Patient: sex M, age 74
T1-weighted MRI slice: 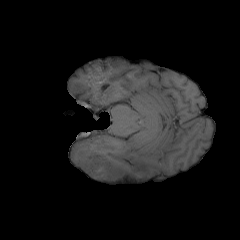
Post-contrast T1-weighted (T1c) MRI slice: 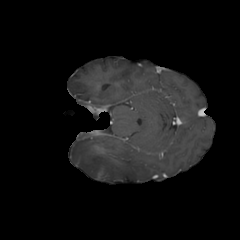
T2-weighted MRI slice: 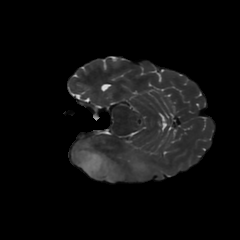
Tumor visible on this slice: yes
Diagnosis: Astrocytoma, IDH-wildtype
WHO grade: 3